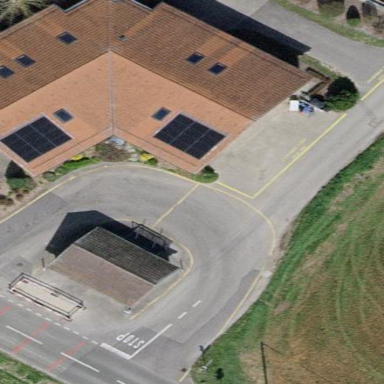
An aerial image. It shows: Fire station.